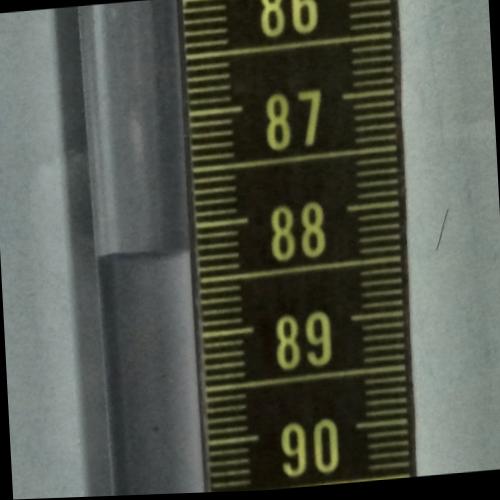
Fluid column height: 88.2 cm